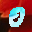
Label: 0